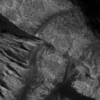
Label: not_dusty